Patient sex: M
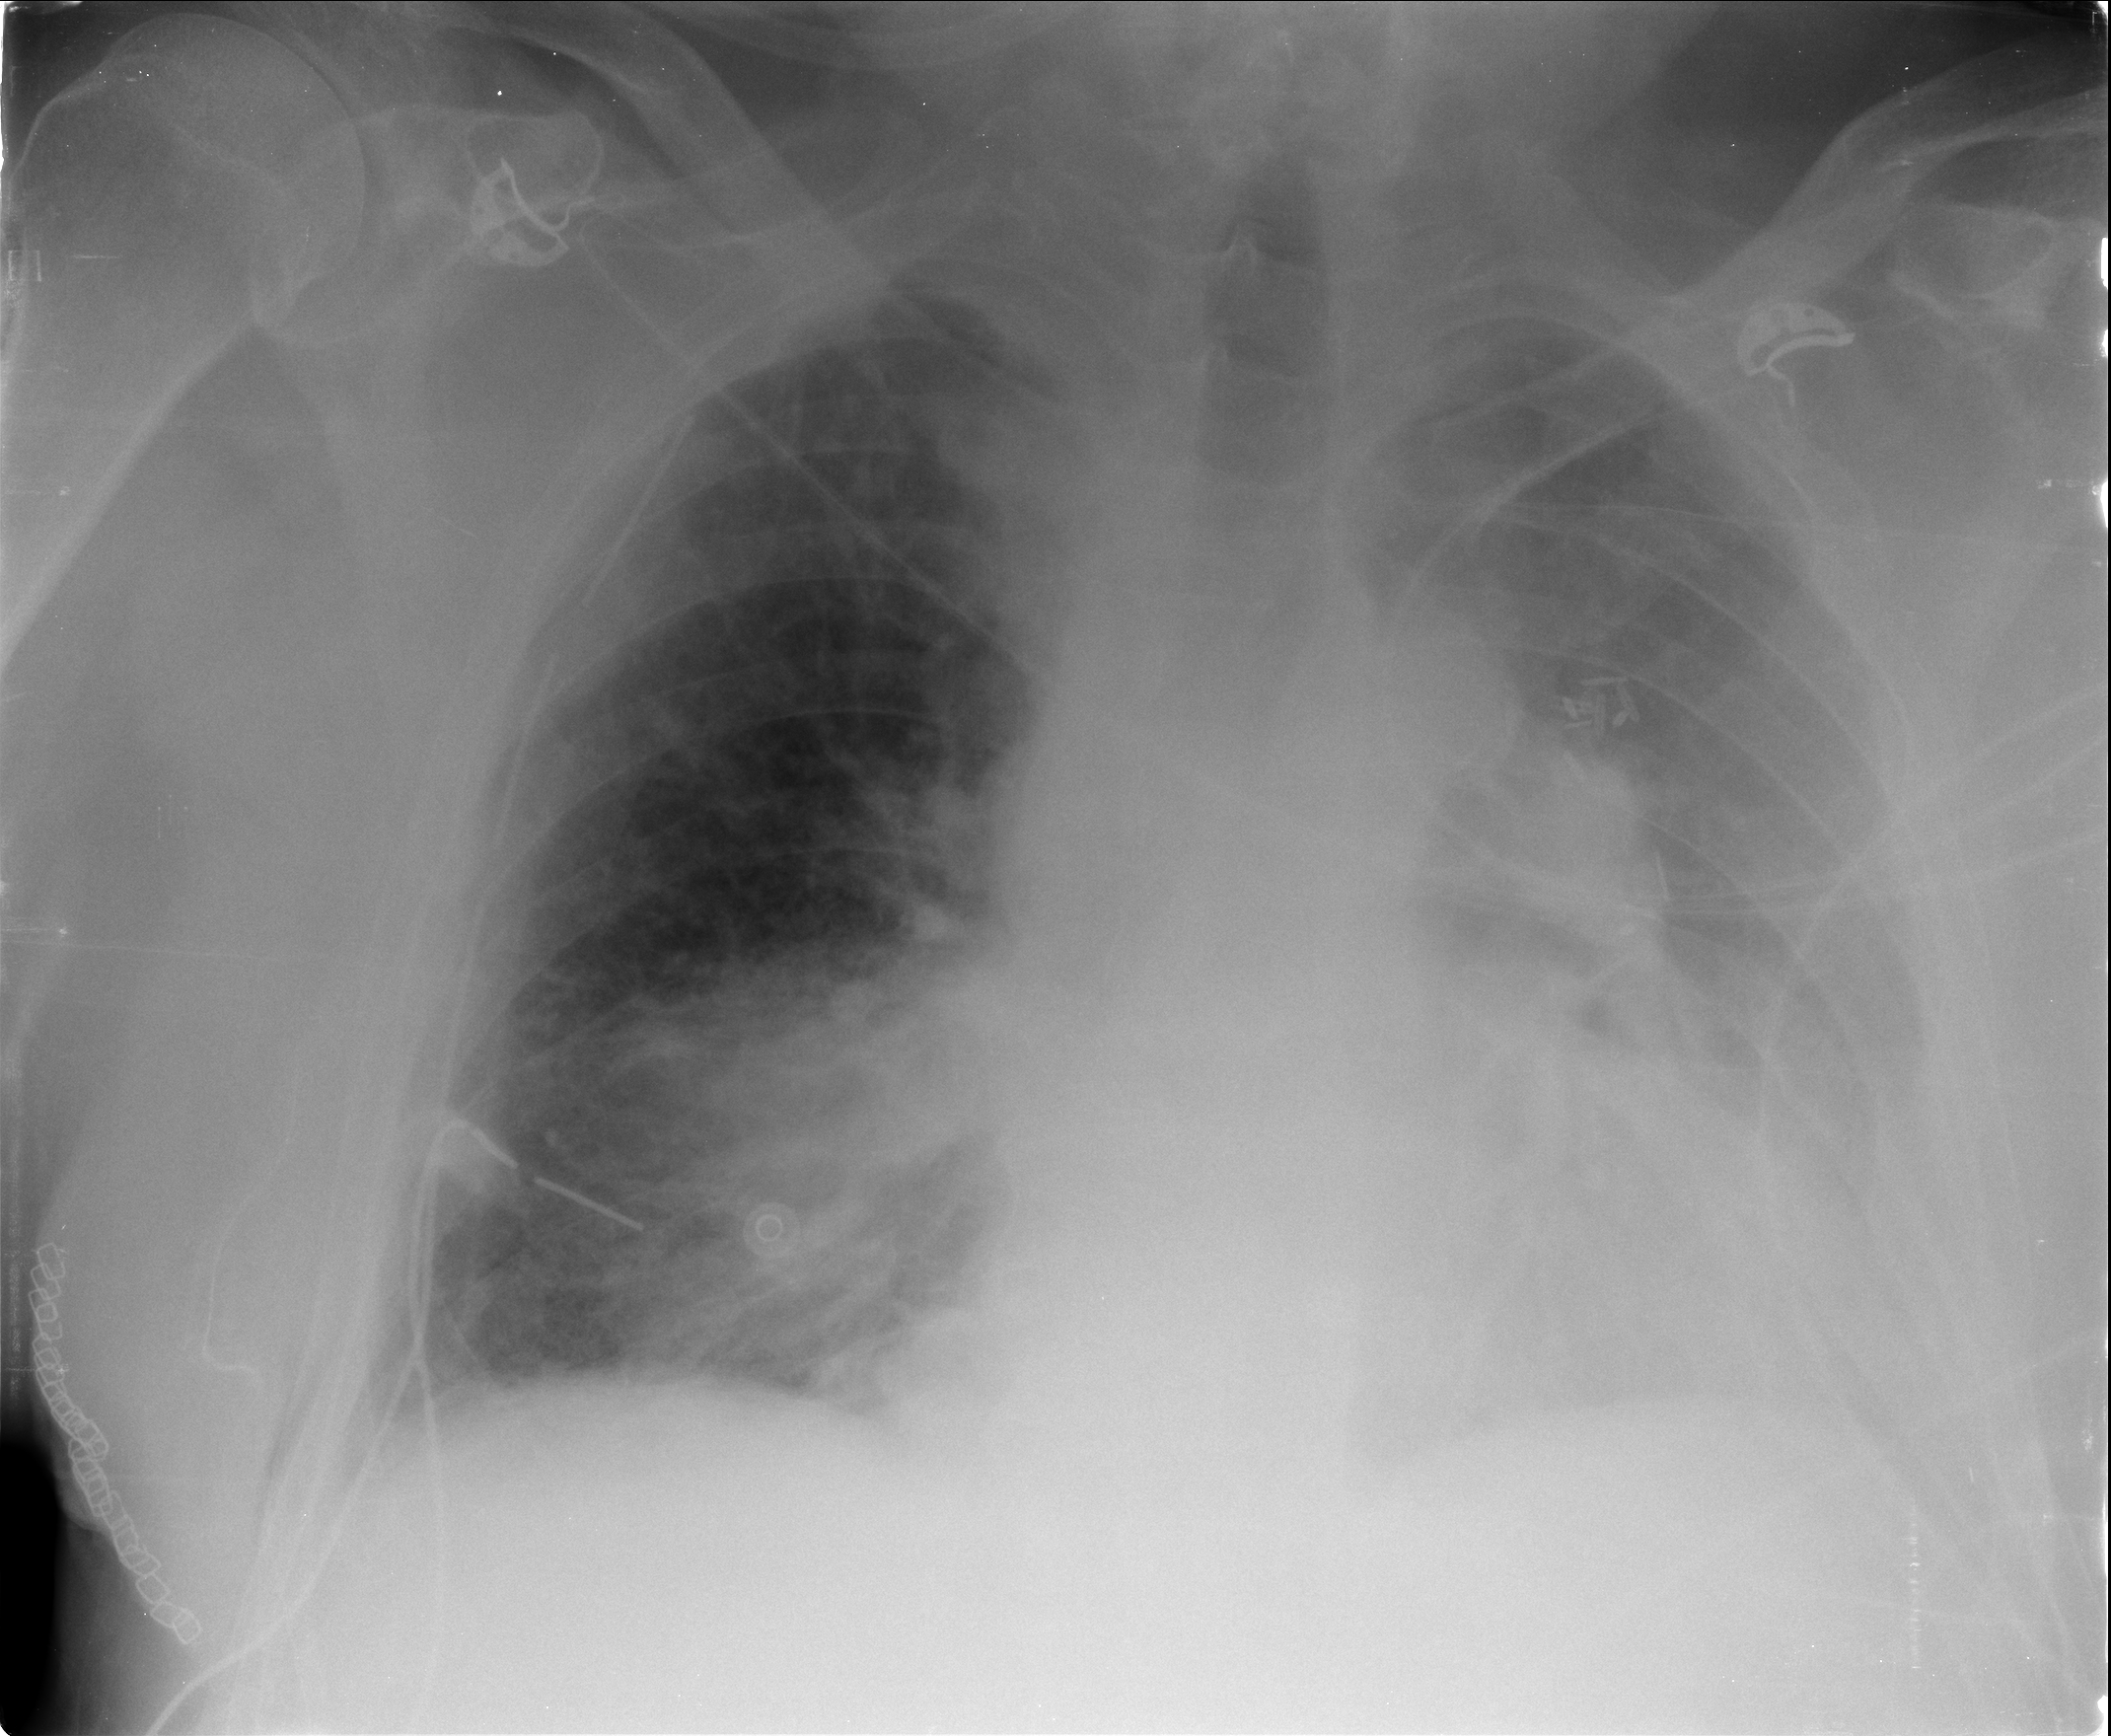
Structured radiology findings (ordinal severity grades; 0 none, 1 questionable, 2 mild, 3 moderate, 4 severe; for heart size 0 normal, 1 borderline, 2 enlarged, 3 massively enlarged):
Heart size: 0
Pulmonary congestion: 2
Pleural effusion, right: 0
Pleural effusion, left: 2
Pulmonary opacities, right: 0
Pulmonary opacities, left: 2
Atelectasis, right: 2
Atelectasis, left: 2